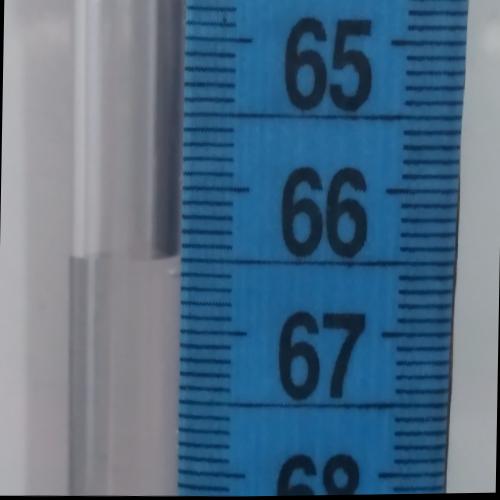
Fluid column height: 66.5 cm